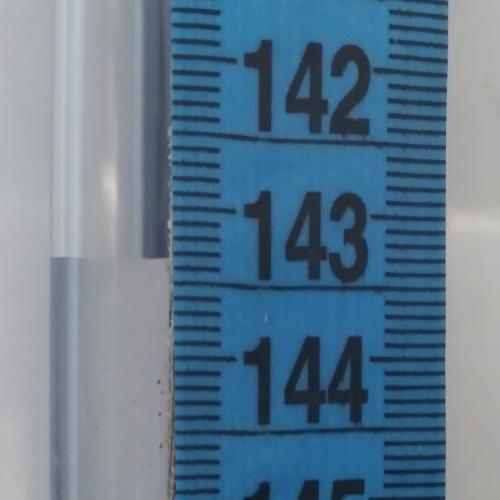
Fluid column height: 143.3 cm